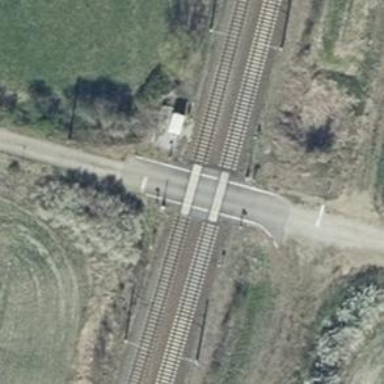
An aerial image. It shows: Track with grade1 tracktype.